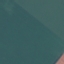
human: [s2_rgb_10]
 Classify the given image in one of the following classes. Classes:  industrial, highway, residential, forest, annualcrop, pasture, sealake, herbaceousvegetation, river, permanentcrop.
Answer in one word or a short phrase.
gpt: AnnualCrop